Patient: sex M, age 71
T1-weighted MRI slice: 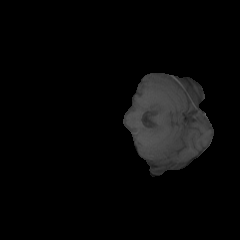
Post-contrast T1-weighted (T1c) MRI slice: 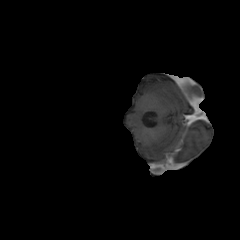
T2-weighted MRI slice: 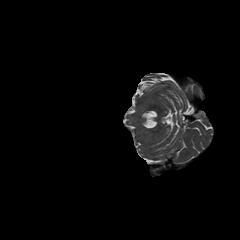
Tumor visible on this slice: no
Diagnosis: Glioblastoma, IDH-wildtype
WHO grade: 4